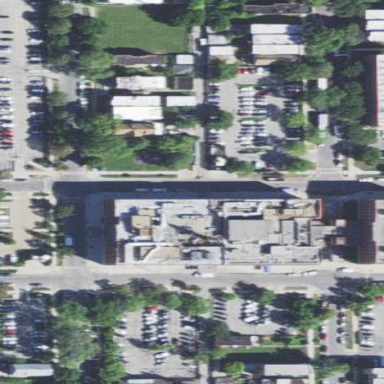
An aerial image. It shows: Healthcare facility identified as hospital.